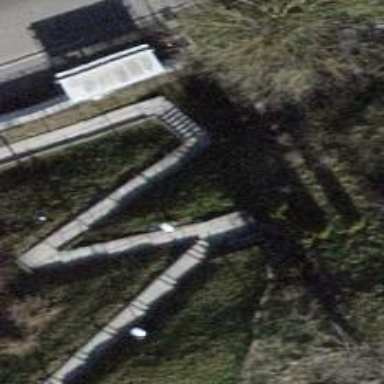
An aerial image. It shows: Bench for seating.